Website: lowes
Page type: review-order
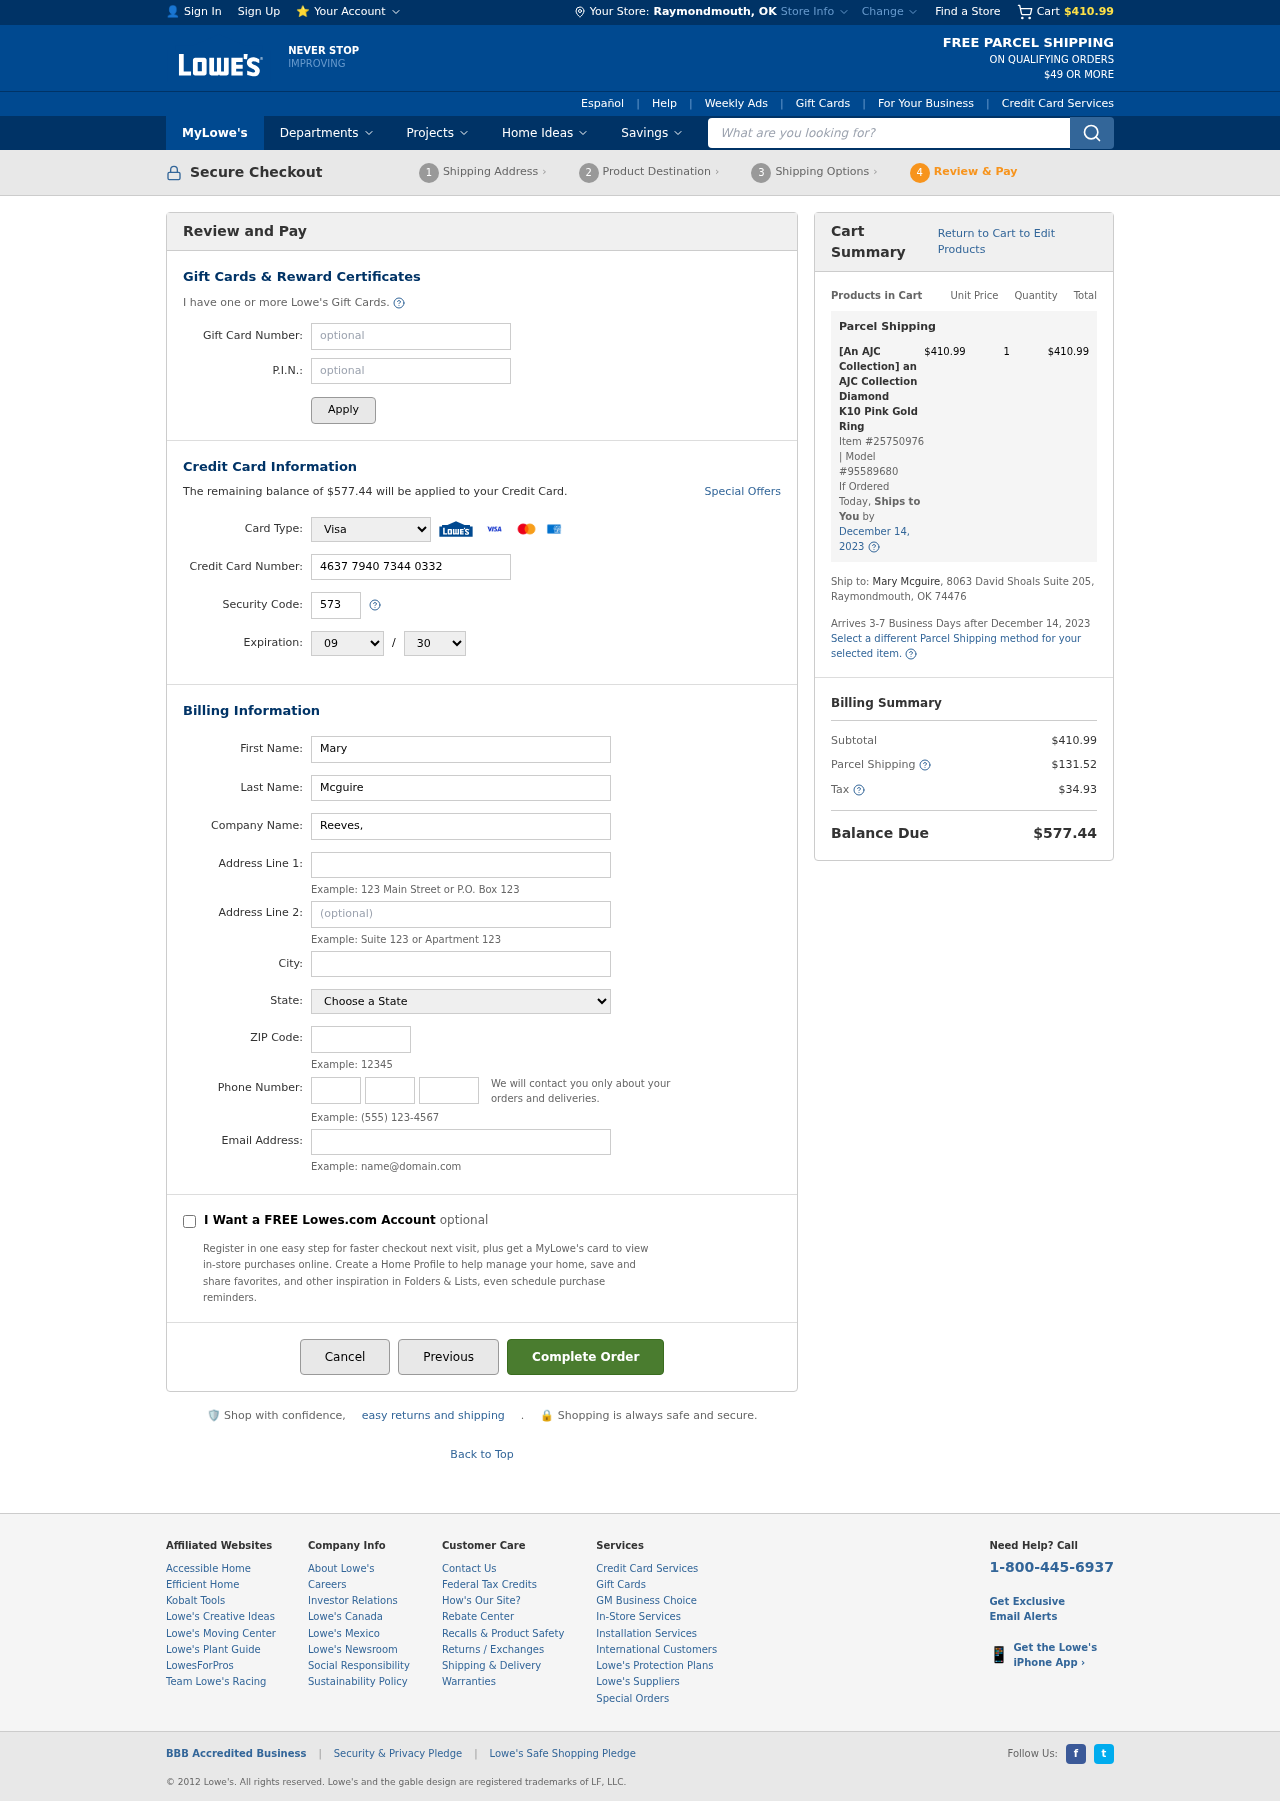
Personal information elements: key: PII_CARD_CVV
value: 573
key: PII_CARD_EXPIRY_MONTH
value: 09
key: PII_CARD_EXPIRY_YEAR
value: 30
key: PII_CARD_NUMBER
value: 4637 7940 7344 0332
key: PII_CARD_TYPE
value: Visa
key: PII_CITY
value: Raymondmouth
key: PII_CITY_STATE
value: Raymondmouth, OK
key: PII_COMPANY
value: Reeves, Cuevas and Cox
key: PII_EMAIL
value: mmcguire@hotmail.com
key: PII_FIRSTNAME
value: Mary
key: PII_LASTNAME
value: Mcguire
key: PII_PHONE_AREA
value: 977
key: PII_PHONE_PREFIX
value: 924
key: PII_PHONE_SUFFIX
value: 1146
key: PII_POSTCODE
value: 74476
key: PII_STATE
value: Oklahoma
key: PII_STREET
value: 8063 David Shoals Suite 205
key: PII_STREET2
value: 8063 David Shoals Suite 205
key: PII_STREET2
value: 778 Rogers Estates
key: PII_FULLNAME2
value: Mary Mcguire
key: PII_CITY_STATE_ZIP2
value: Raymondmouth, OK 74476
Product elements: key: PRODUCT1_NAME
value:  [An AJC Collection] an AJC Collection Diamond K10 Pink Gold Ring
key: PRODUCT1_PRICE
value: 410.99
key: PRODUCT1_QUANTITY
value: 1
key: PRODUCT1_ITEM_NUMBER
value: Item #25750976
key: PRODUCT1_MODEL_NUMBER
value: Model #95589680
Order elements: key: ORDER_SUBTOTAL
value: $410.99
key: ORDER_BALANCE_DUE
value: $577.44
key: ORDER_SHIPPING_DATE
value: December 14, 2023
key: ORDER_ITEM_TOTAL
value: $410.99
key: ORDER_SHIPPING_DATE2
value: December 14, 2023
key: ORDER_SHIPPING_COST
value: $131.52
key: ORDER_TAX
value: $34.93
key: ORDER_TOTAL
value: $577.44
Search elements: key: HEADER_SEARCH
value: What are you looking for?